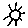
Label: sun